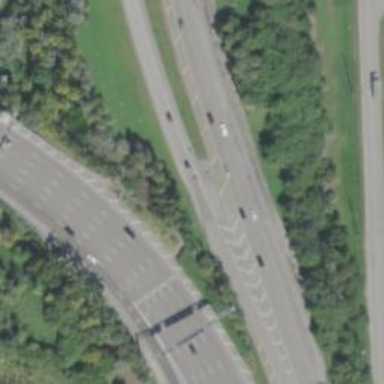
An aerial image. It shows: Asphalt motorway link.